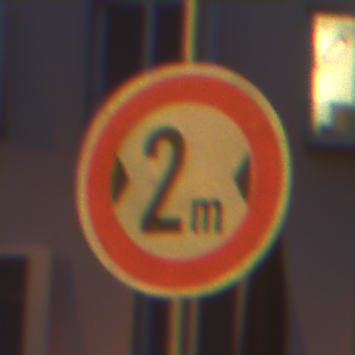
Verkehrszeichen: TatsaechlicheBreite2
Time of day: Night
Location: Outdoor (Urban)
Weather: PartlyCloudy
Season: NotSpecified
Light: Artificial